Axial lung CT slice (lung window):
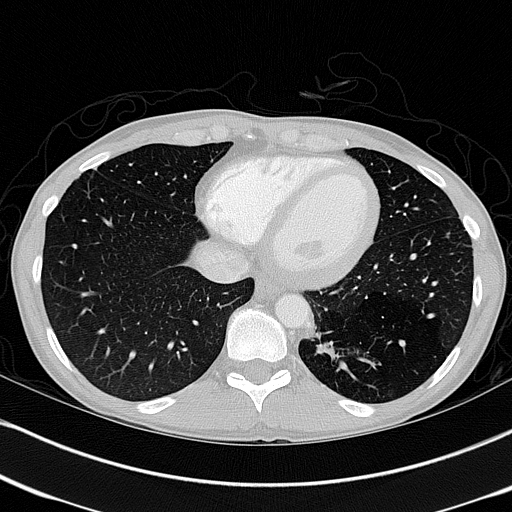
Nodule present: no